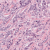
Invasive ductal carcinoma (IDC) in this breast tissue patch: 1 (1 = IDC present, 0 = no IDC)